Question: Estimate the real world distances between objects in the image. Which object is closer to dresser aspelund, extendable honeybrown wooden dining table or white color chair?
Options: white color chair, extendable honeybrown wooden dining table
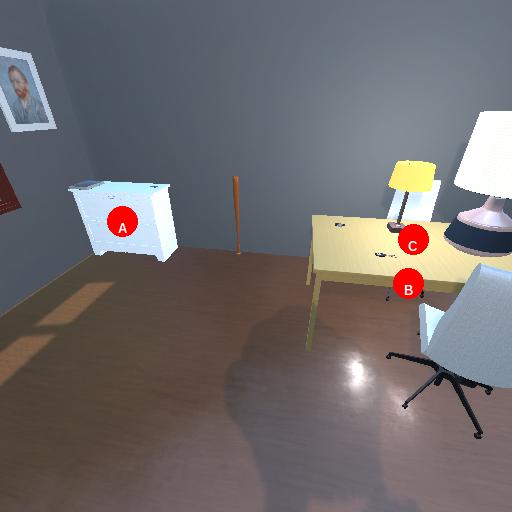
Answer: white color chair